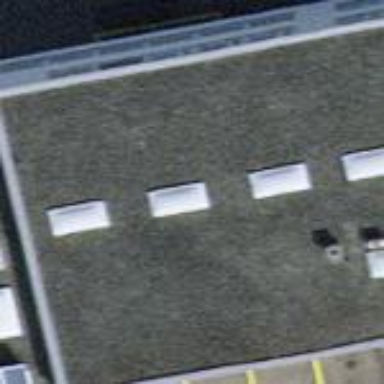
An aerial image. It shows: Flat-roofed commercial building.